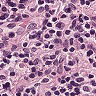
Metastatic tissue present: no